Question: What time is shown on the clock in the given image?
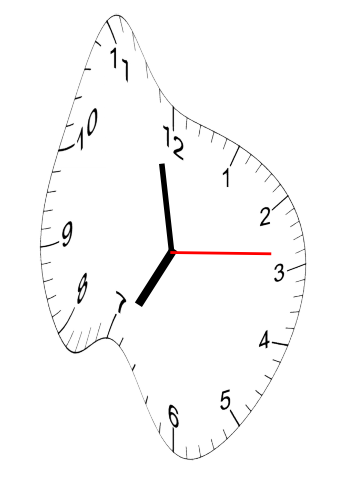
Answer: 06:58:14